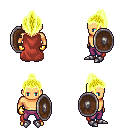
a pixel art fantasy rpg character, male body template, human, tanned skin, maroon cape, magenta pants, gold long topknot hairstyle, gold gloves, metal boots, shield, four views (front, back, left, right), 2x2 character sprite sheet, small pixel art, hard edges, no anti-aliasing